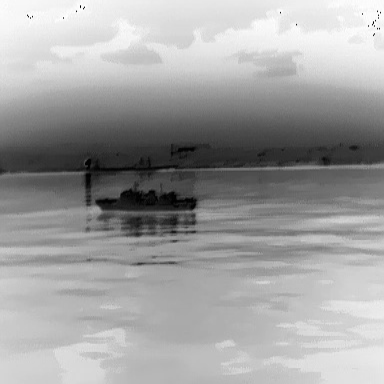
There is a warship in the infrared image.